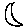
Label: moon